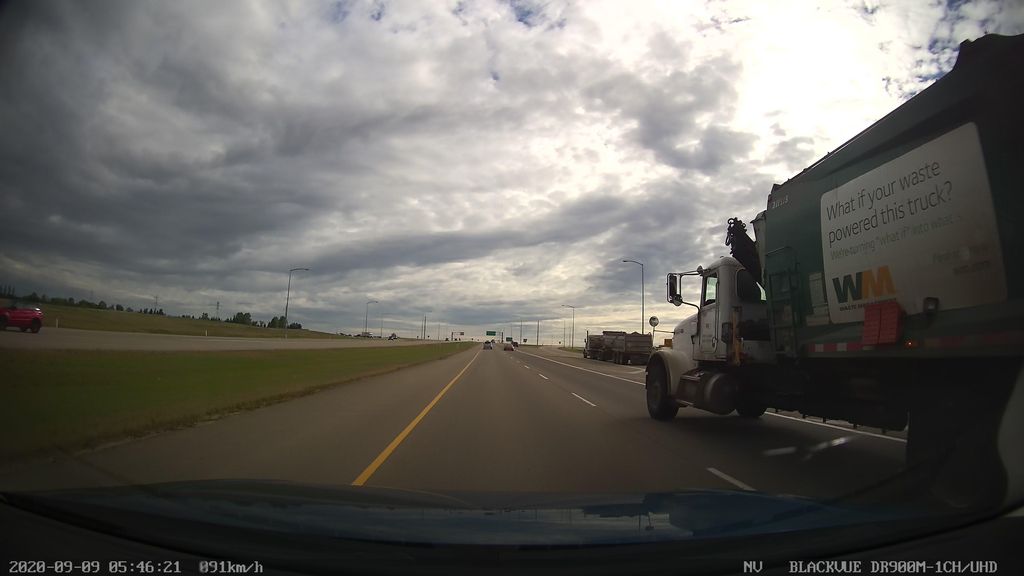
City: edmonton